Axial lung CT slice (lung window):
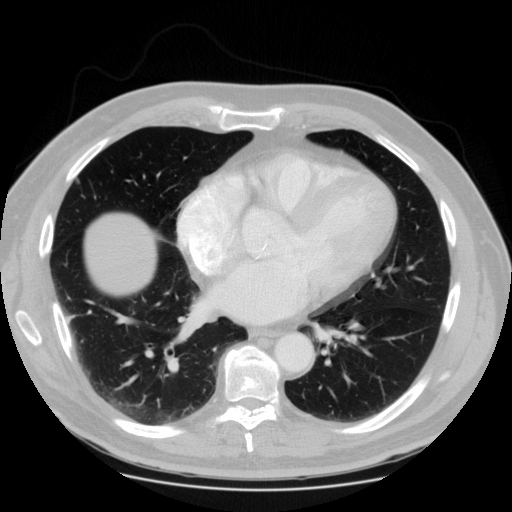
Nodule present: no